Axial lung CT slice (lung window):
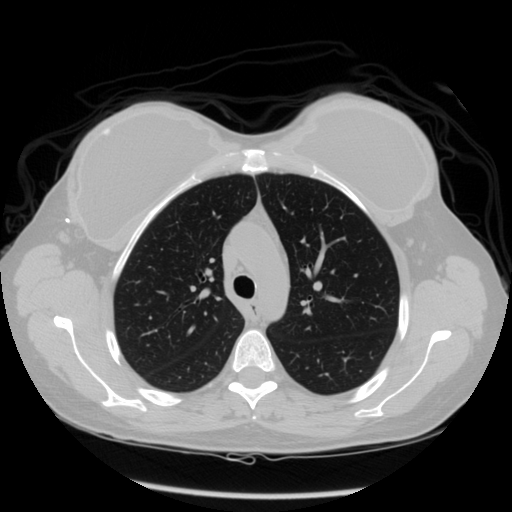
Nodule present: no